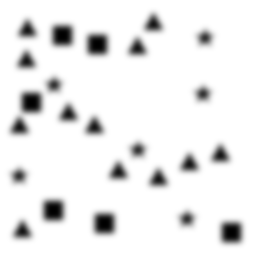
Squares: 6
Triangles: 12
Stars: 6
Total shapes: 24